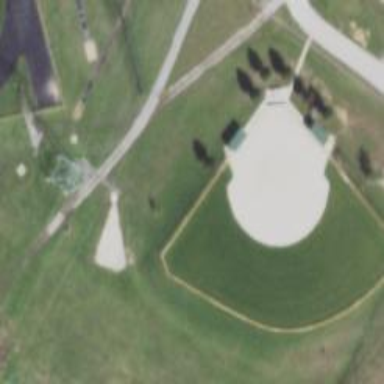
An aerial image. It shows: Baseball pitch for leisure and sports activities.